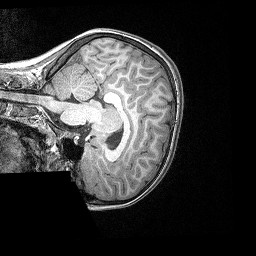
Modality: T1w
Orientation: sagittal
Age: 9
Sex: male
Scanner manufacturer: siemens
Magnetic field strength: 3 T
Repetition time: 2.4 s
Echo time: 0.00308 s